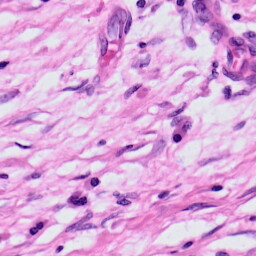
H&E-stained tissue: Skin